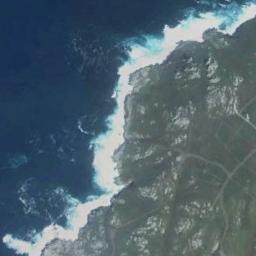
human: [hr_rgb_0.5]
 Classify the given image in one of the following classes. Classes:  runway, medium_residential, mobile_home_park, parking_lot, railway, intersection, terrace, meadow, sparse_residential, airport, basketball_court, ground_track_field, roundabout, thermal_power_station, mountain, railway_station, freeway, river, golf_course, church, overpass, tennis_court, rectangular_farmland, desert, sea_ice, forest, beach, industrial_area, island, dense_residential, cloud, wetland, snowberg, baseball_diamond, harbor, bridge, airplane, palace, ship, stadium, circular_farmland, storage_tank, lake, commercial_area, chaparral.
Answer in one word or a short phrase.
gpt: beach